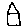
Label: house